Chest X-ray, PA view. Patient: 30 years old, sex M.
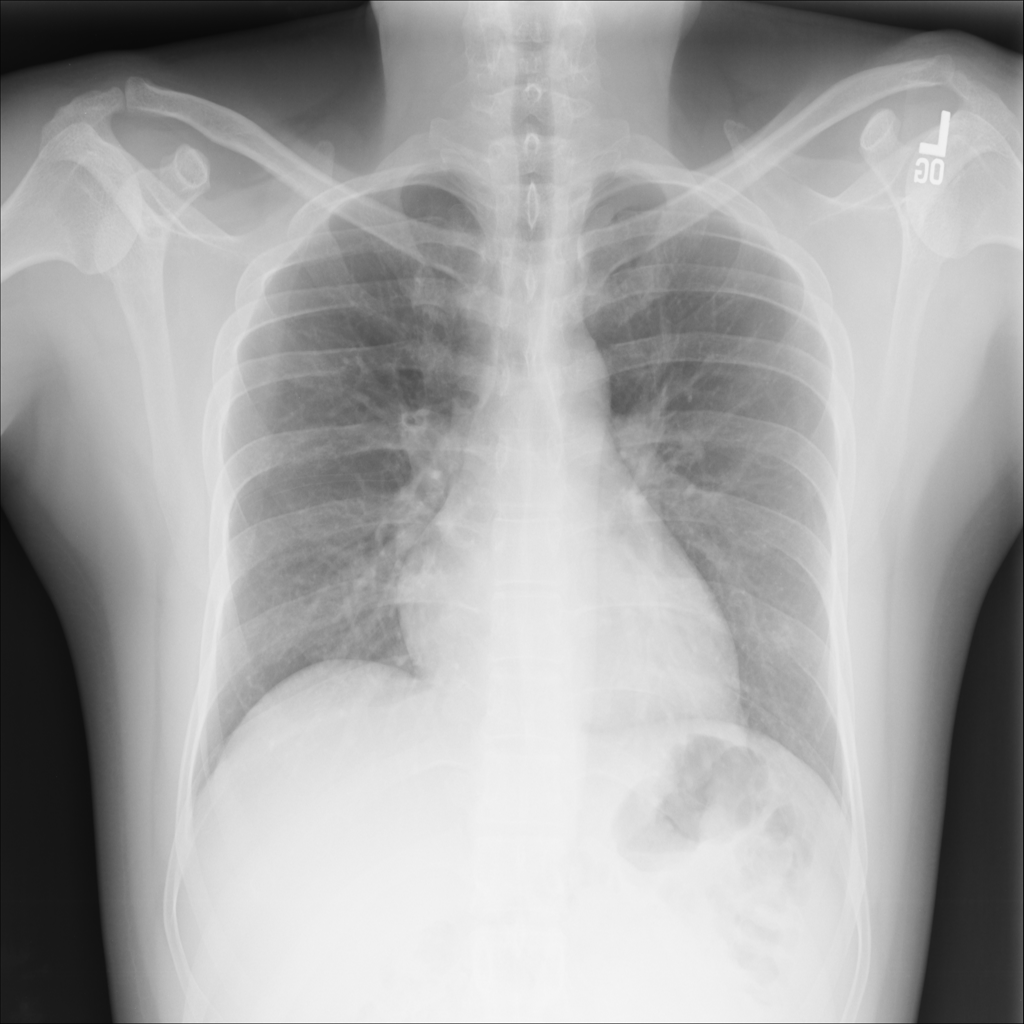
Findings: No Finding